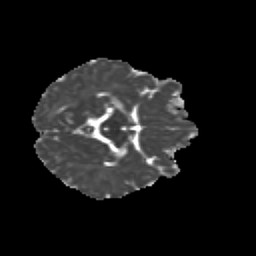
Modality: MD
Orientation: axial
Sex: male
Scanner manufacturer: siemens
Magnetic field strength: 3 T
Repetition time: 5 s
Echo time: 0.071 s